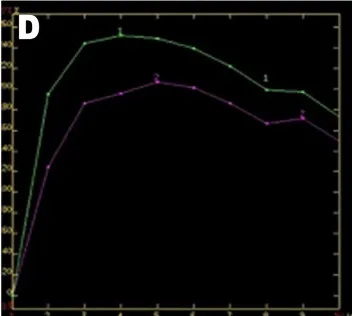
(D) Dynamic contrast-enhanced magnetic resonance imaging (MRI) demonstrated a time-signal intensity curve (TIC) with a rapid rise to a peak (after the administration of the contrast material), followed by a slow-out at the mass.
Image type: radiology (mri)